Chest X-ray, PA view. Patient: 51 years old, sex M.
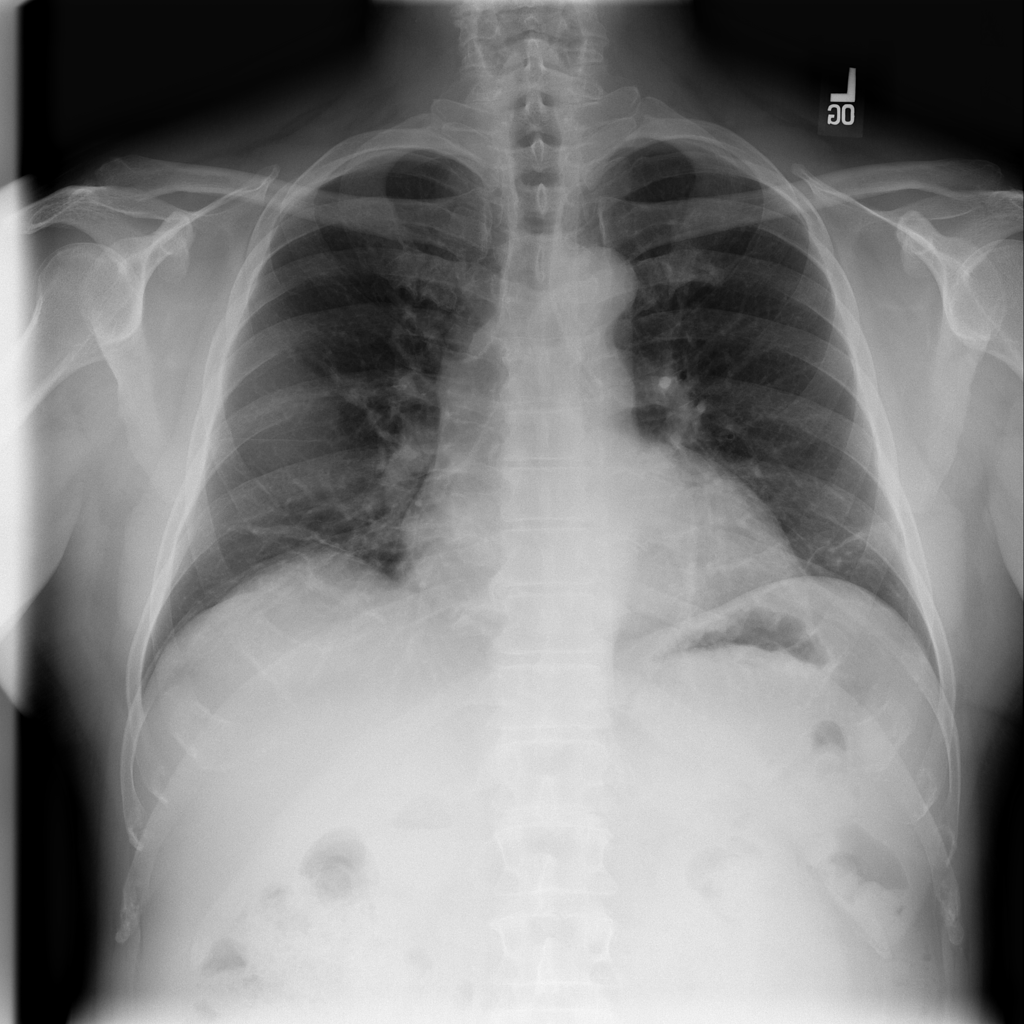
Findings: Atelectasis